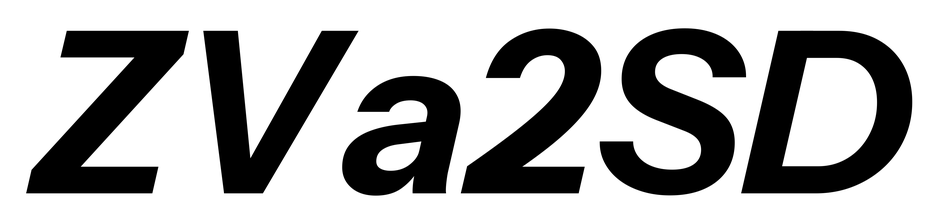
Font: InstrumentSans-Italic_Bold_Italic